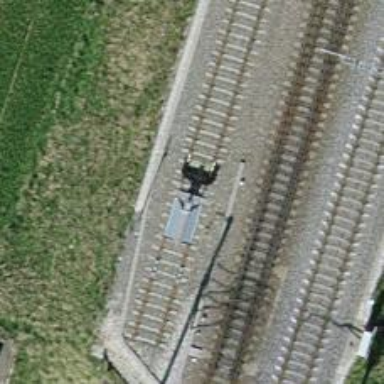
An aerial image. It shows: Railway buffer stop.